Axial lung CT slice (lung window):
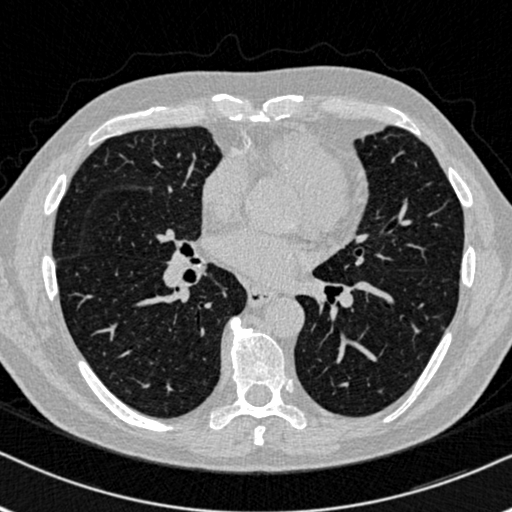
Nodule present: no